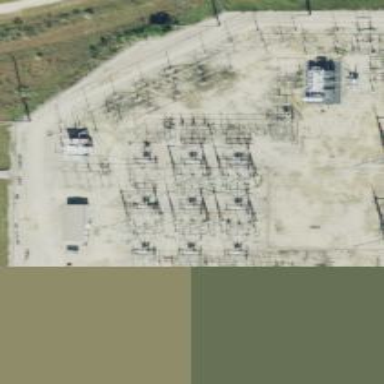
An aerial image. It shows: Switch for power supply.